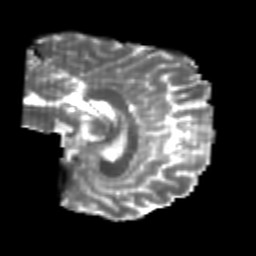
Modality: T2w
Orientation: sagittal
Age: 24
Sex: male
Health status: healthy
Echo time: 0.074 s